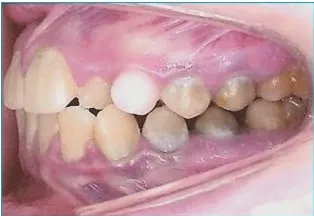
Intraoral view with prolonged retention of left superior deciduous canine
and greenish pigmentation of teeth.
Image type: medical_photograph (oral_photograph)